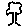
Label: tree